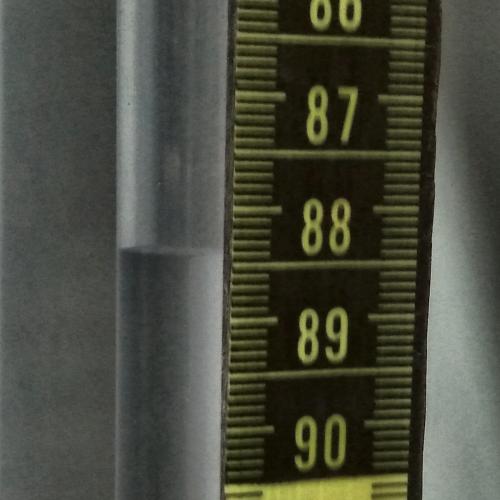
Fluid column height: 88.4 cm